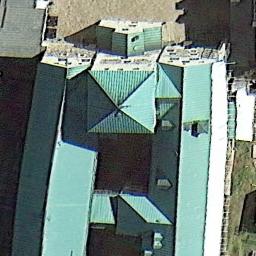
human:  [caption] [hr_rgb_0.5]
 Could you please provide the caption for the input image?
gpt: The palace is on the bare land .

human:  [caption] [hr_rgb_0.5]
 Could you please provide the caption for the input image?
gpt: There are many red palaces here .

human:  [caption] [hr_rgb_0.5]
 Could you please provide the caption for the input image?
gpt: There is no roof above the palace .

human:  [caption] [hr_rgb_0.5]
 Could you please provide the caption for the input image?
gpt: The green palace has a tower .

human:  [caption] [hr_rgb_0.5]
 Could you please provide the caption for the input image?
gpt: A palace with cyan roofs and white walls .